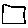
Label: square